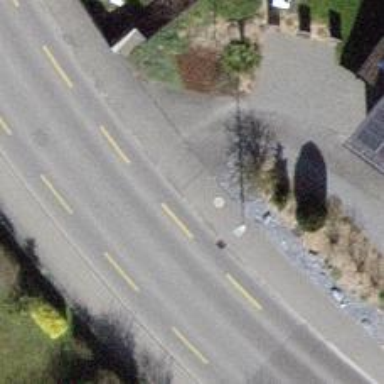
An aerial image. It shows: Sidewalk.